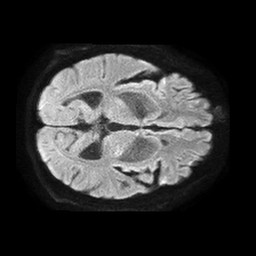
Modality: TRACE
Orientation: axial
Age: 73
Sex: male
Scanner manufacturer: philips
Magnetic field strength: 1.5 T
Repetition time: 4.6 s
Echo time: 0.08631 s